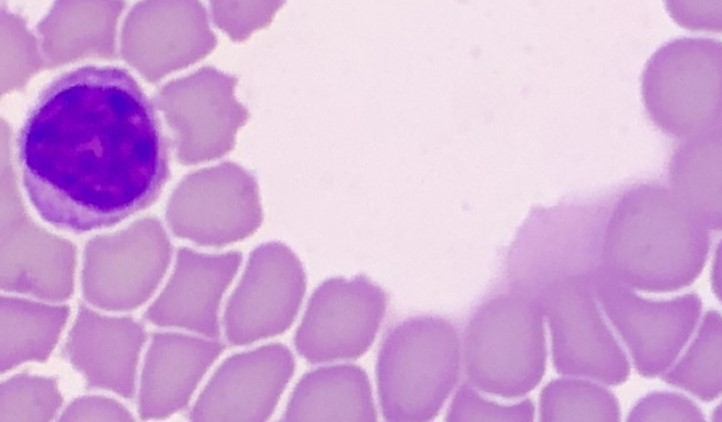
White blood cell type: Lymphocyte